Field crop: maize
Growth stage: 2
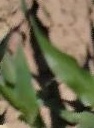
Species: maize